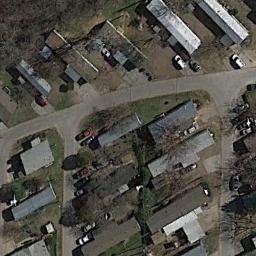
Label: residential